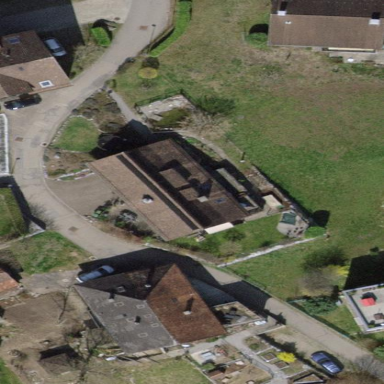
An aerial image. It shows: Detached building.